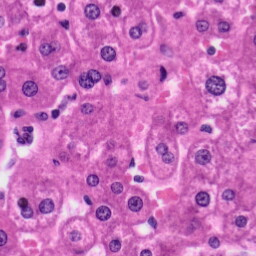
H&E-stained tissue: Liver